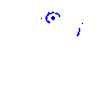
Particle: proton